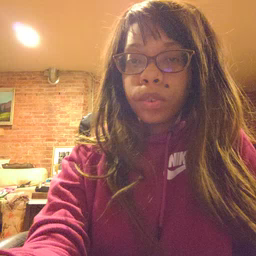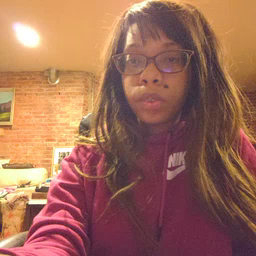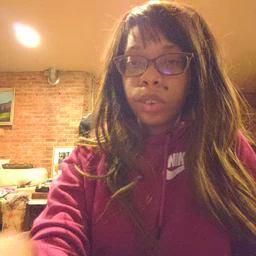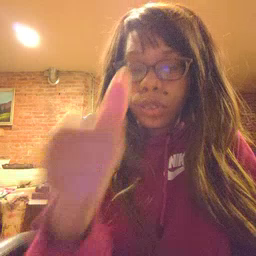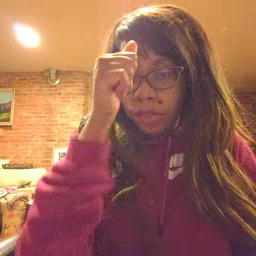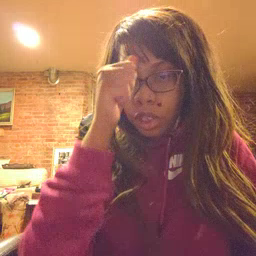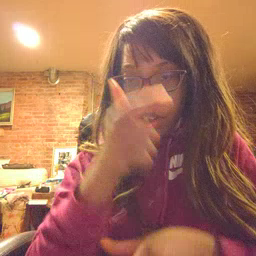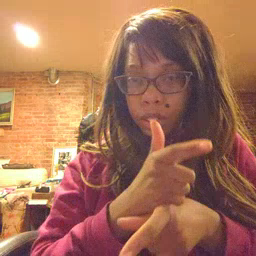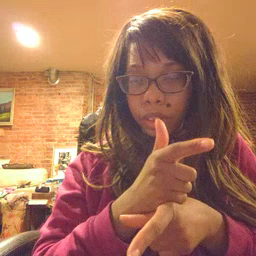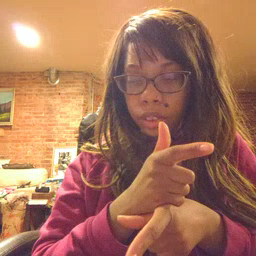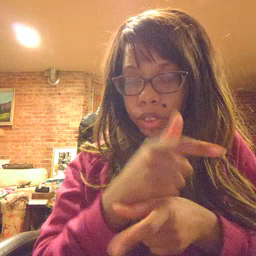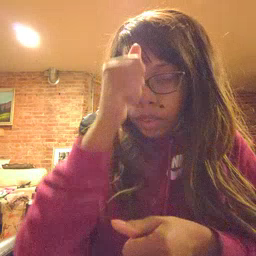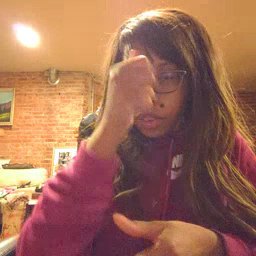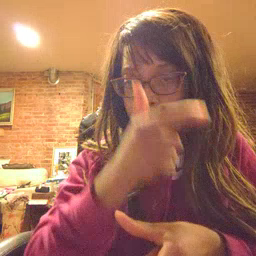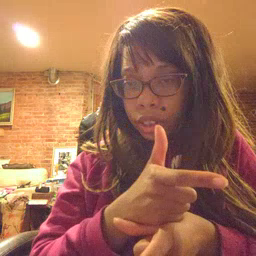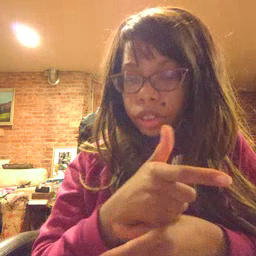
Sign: brother